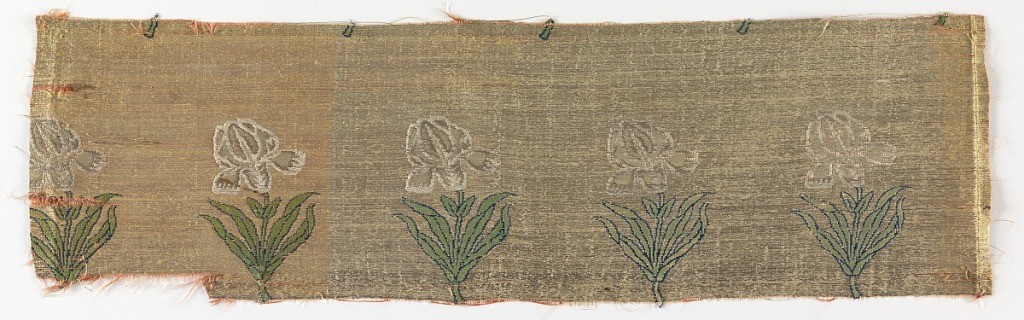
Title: Fragments
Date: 17th century
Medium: silk, metallic Technique: woven
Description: Isolated irises repeated on a gold metallic ground.